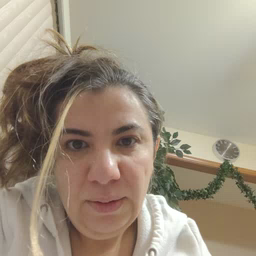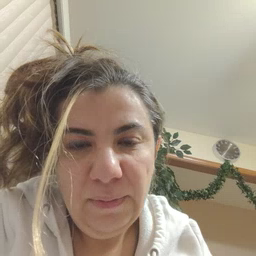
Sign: cat